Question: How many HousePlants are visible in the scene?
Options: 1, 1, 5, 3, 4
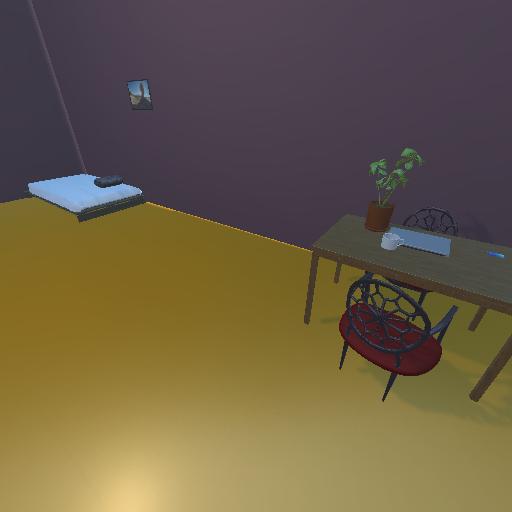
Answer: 1